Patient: sex M, age 52
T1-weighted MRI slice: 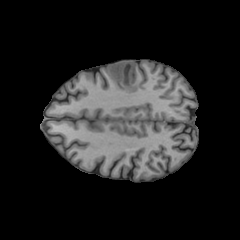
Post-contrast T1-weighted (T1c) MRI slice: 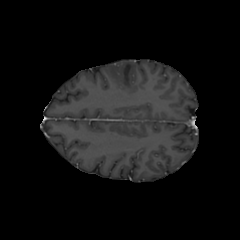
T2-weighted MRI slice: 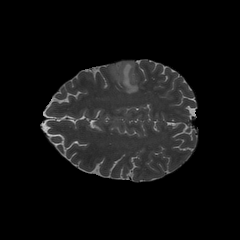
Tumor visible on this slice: yes
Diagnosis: Astrocytoma, IDH-wildtype
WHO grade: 3